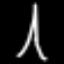
Label: The Eiffel Tower